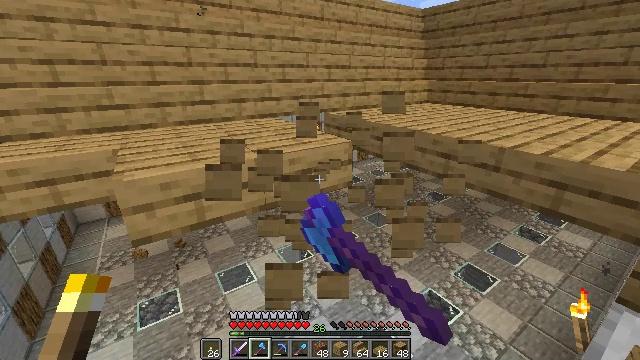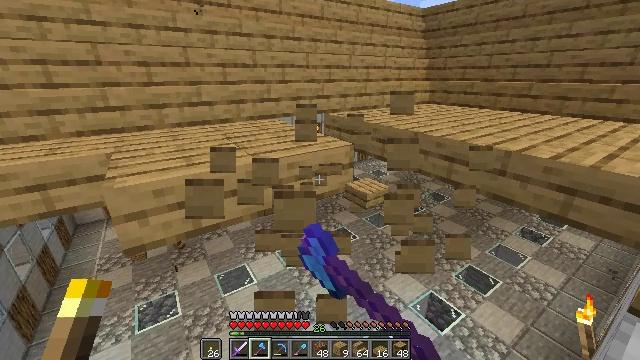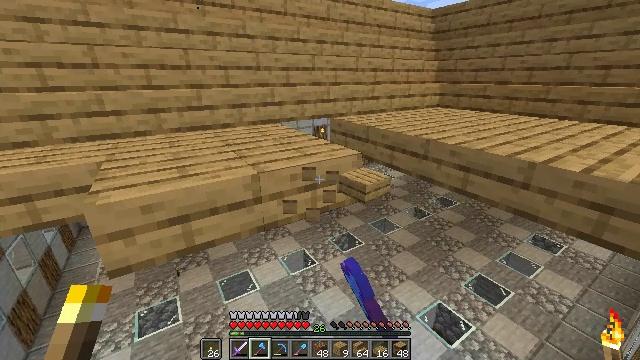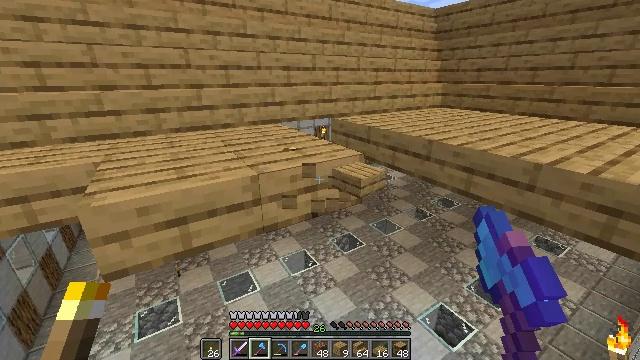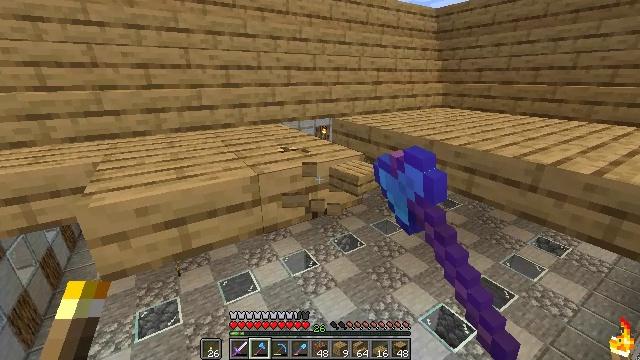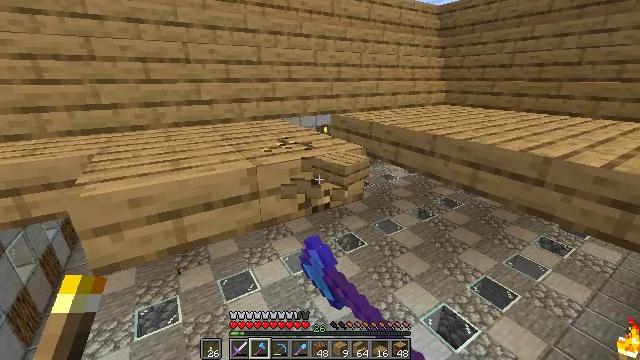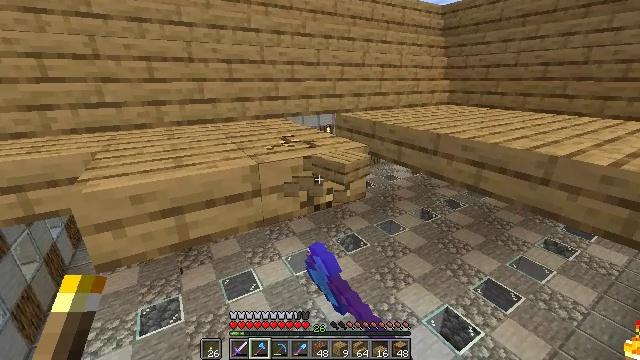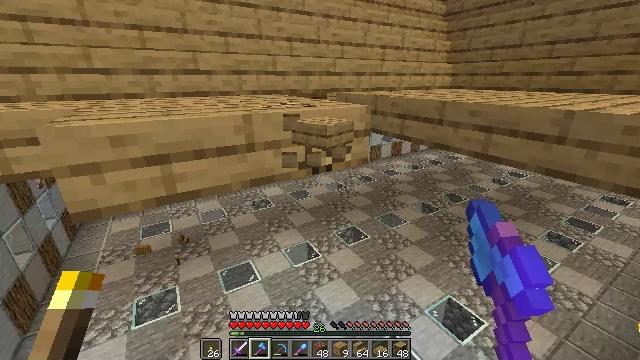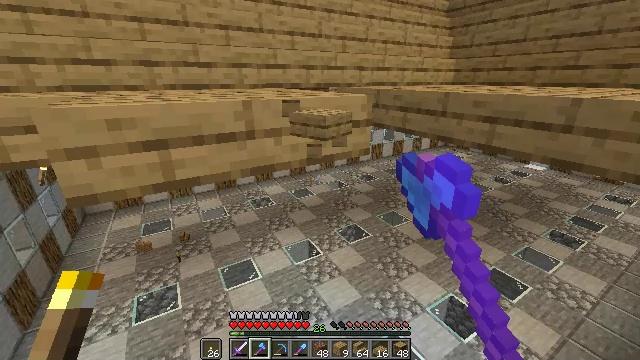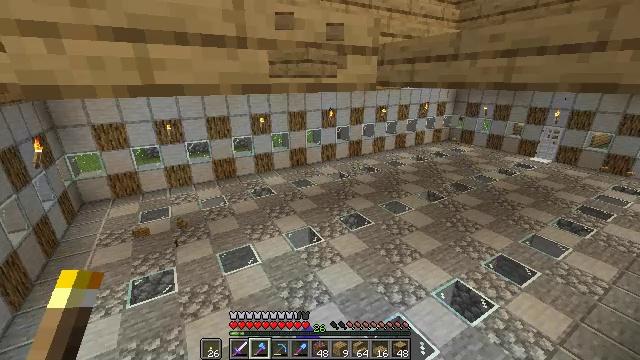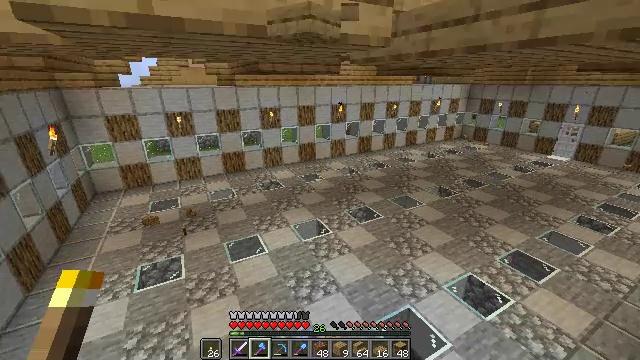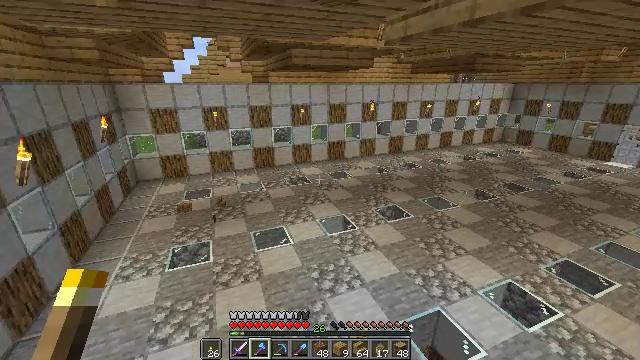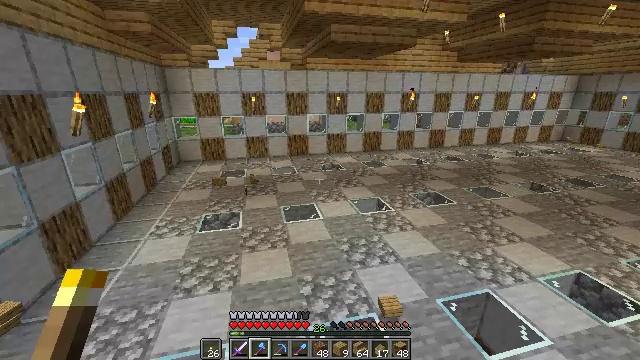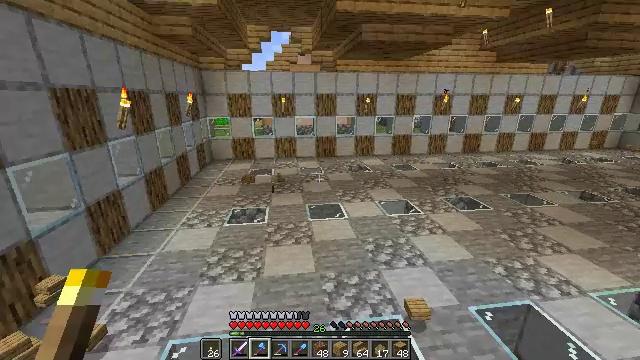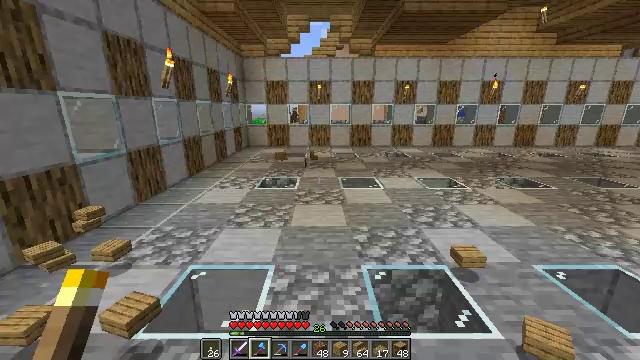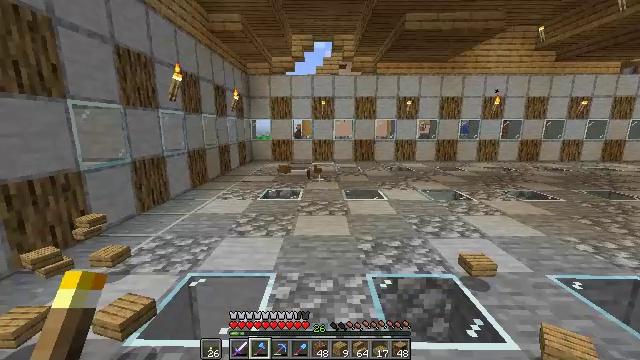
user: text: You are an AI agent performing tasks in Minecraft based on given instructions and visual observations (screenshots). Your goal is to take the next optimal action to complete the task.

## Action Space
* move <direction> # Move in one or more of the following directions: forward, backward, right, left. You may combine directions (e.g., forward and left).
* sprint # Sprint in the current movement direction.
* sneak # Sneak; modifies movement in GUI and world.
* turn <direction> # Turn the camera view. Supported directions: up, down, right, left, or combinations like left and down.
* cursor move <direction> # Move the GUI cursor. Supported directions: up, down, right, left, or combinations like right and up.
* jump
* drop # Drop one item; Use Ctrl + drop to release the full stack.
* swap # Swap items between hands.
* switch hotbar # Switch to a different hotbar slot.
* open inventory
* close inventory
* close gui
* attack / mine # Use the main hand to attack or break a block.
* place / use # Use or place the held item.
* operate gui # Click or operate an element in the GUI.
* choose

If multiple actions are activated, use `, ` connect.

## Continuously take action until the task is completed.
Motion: motion action
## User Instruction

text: Attack the oak slab to collect it.
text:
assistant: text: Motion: move forward, attack / mine
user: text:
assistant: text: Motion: turn left, attack / mine
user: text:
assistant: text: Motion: attack / mine
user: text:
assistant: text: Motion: attack / mine
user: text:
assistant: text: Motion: attack / mine
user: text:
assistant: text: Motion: attack / mine
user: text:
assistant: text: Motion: attack / mine
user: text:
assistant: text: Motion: attack / mine
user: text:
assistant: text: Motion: attack / mine
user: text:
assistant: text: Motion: turn left, attack / mine
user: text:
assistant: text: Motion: turn left, attack / mine
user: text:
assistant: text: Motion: turn left and up, attack / mine
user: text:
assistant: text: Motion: turn left and up, attack / mine
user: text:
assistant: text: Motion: turn left and up, attack / mine
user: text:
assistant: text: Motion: turn up, attack / mine
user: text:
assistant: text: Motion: turn right and up, attack / mine
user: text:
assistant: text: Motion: turn right and up, attack / mine
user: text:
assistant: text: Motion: turn right and up, attack / mine
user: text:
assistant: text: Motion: turn right and up
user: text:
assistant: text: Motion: turn right and up
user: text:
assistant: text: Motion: turn right and up
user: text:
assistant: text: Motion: turn right and up
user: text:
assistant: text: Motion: turn up
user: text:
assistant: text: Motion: no_op
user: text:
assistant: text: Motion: turn left
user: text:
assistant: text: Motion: move forward, turn left and up
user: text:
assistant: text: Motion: move forward, turn up
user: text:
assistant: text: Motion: move forward, turn left and up
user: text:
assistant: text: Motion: move forward, turn up
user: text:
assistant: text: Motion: move forward, turn right and up